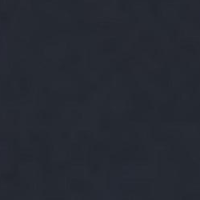
EUNIS habitat code: 14
Species observed at this site:
Phalacrocorax carbo